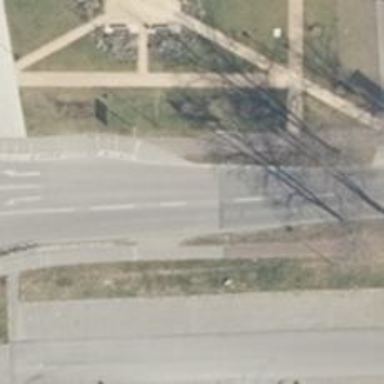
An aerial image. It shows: Secondary road with asphalt surface and separate sidewalk.